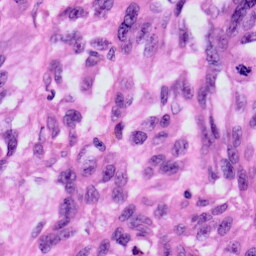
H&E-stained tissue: Skin